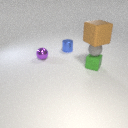
small gray rubber sphere above small green rubber cube